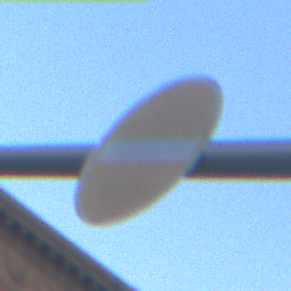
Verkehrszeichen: VerbotDerEinfahrt
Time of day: SunriseSunset
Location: Outdoor (Urban)
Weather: PartlyCloudy
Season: NotSpecified
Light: Natural